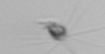
Label: Calciopappus